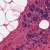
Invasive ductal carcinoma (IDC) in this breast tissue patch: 0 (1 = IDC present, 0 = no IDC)